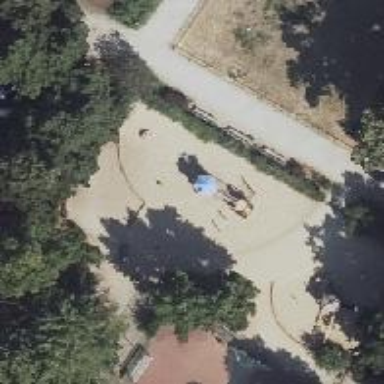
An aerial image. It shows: Playground structure.